Question: I am trying to use the "" (using Grails version 2.3.1), but have my own . Following Burt's notes (<URL>. How do I take care of these errors?
Sorry if this is a trivial question (still getting used to Grails), and thank you for the help!

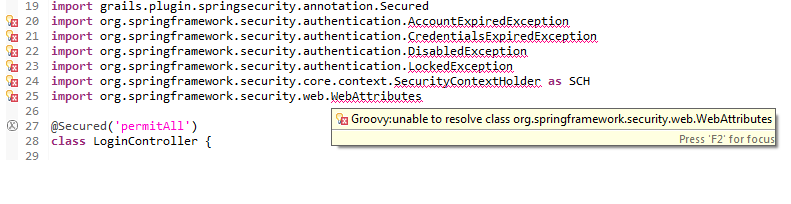
Answer: It looks like GGTS/STS isn't entirely aware that the plugin is installed, since those classes are from the two jars that the plugin depends on. Try right-clicking the project node in the tree and running Grails Tools > Refresh Dependencies. If that's not enough, run Project | Clean to force a full recompile.